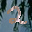
Label: 2